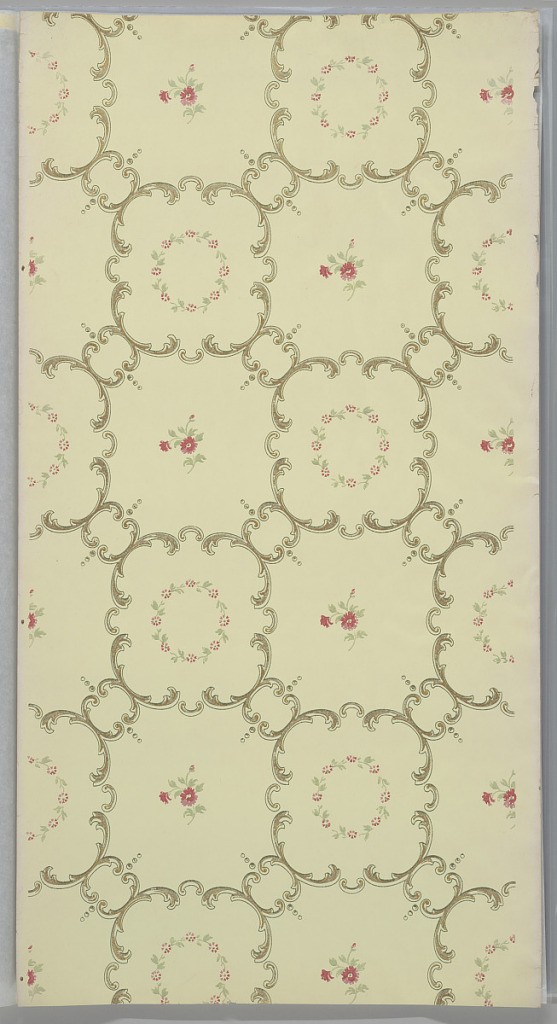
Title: Ceiling paper
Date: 1905–1915
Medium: Machine-printed paper, liquid mica
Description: Gold scroll treillage containing floral wreaths and clusters of red flowers on light gray ground.